Question: What is the value of this measurement?
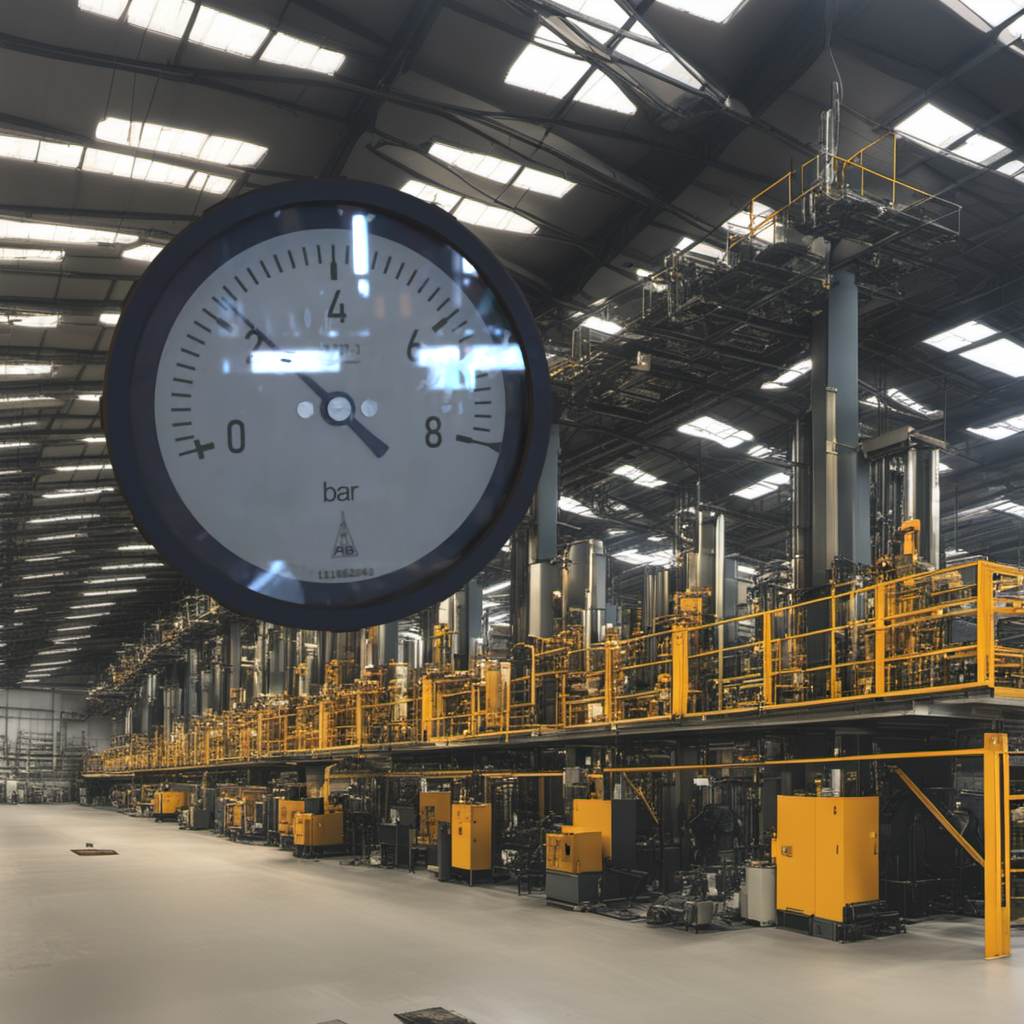
Answer: The result is 2.31
Question: What is the value range of the measurement in the image?
Answer: The range is from 0 to 8
Question: What is the minimum and maximum value range of this measurement?
Answer: The minimum value is 0 and the maximum value is 8